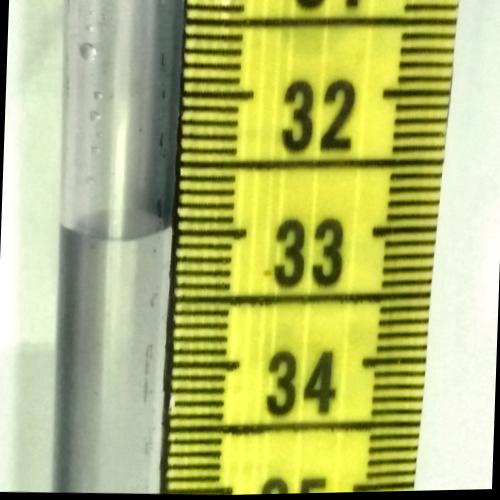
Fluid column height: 33.0 cm